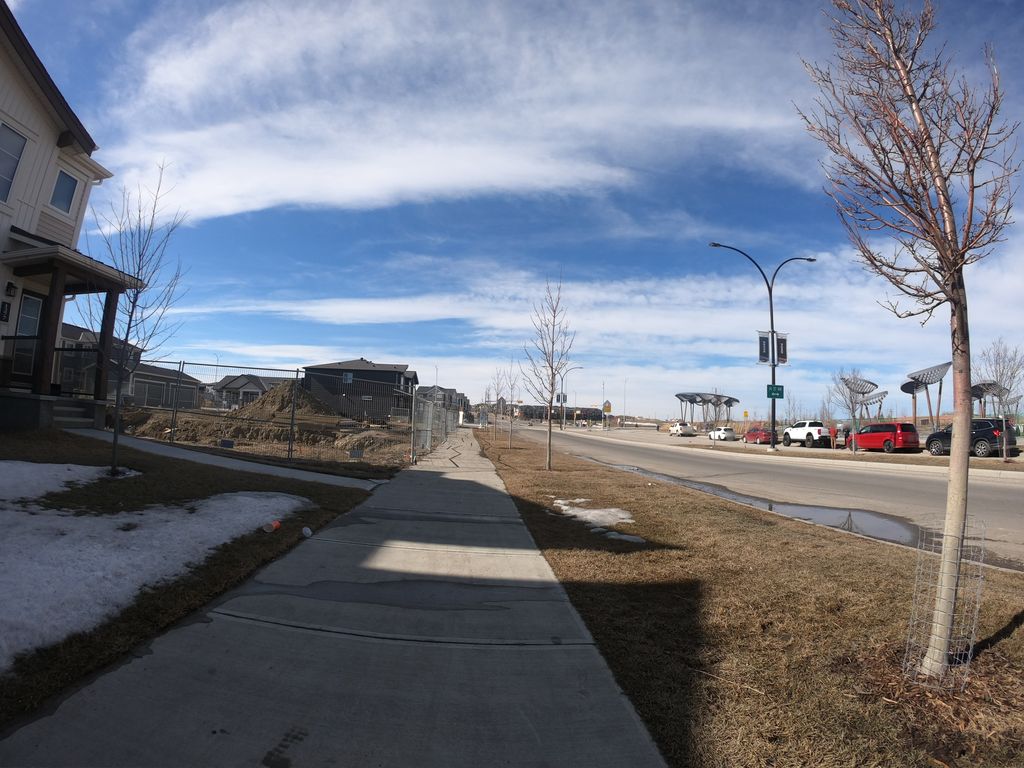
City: calgary